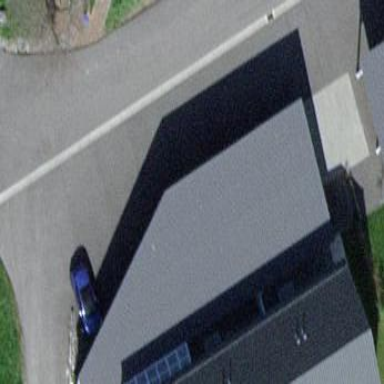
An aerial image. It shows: View of roof of building.